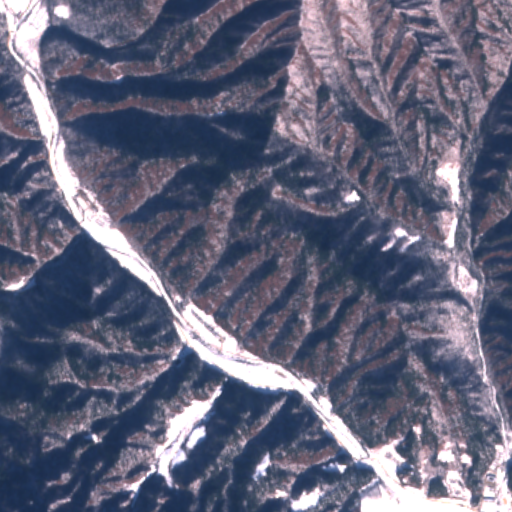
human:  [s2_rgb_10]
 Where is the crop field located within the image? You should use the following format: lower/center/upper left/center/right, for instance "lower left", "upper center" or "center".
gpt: The crop field is located in the lower right of the image.
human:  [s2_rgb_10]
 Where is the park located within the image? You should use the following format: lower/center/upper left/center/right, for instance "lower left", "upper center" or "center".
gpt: The park is located in the center left of the image.
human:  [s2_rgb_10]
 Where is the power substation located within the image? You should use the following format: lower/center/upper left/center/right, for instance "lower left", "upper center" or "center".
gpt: The power substation is located in the lower right of the image.
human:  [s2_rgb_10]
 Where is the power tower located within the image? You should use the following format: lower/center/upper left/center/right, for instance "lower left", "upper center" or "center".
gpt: The power tower is located in the lower of the image.
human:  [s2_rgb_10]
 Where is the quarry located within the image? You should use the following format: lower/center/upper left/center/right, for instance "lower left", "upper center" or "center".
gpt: There is no quarry in the image.